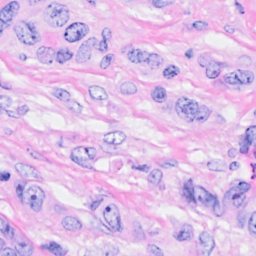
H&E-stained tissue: Breast